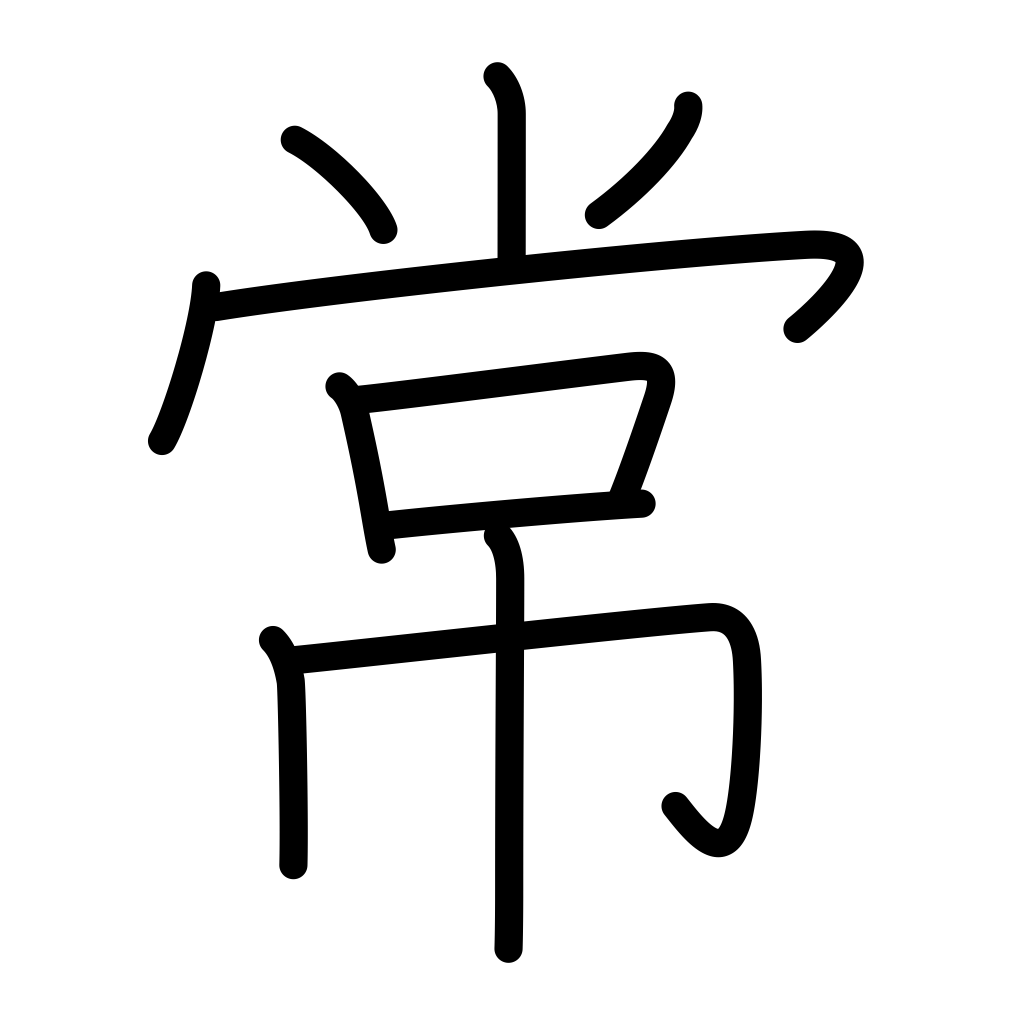
Meaning: usual, ordinary, normal, common, regular, continually, always, long-lasting